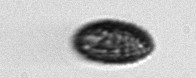
Label: Pseudochattonella_farcimen